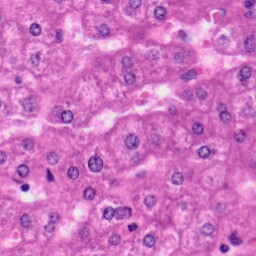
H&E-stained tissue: Liver